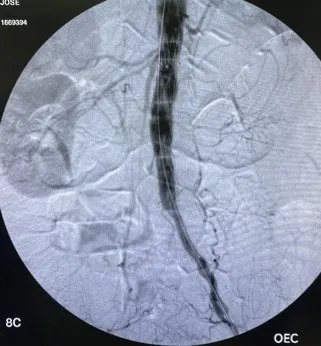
Post-endoprosthesis implant aortography in anteroposterior projection showing 23x14x102 monoiliac Endurant II for the left limb with a 16x10x82 left iliac limb extension.
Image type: radiology (x_ray)